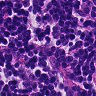
Metastatic tissue present: no